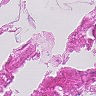
Metastatic tissue present: no